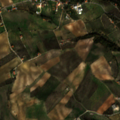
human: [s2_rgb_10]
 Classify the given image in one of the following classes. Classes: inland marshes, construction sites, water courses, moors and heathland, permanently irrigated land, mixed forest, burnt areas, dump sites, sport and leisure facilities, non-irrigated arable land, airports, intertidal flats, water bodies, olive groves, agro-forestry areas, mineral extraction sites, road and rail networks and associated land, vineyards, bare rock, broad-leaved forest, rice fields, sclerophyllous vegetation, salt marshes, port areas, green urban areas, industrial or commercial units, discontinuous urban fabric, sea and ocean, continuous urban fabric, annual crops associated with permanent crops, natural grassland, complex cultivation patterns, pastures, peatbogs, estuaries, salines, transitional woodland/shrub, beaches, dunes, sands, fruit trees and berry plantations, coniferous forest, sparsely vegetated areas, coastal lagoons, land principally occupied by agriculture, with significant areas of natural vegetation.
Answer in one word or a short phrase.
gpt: complex cultivation patterns, moors and heathland